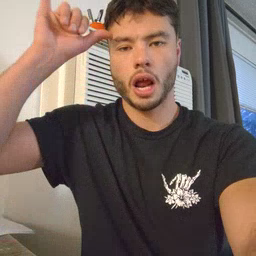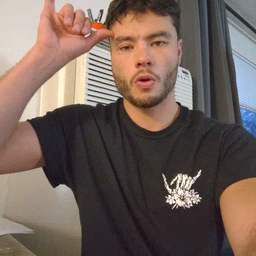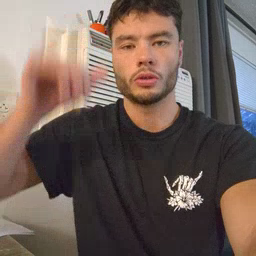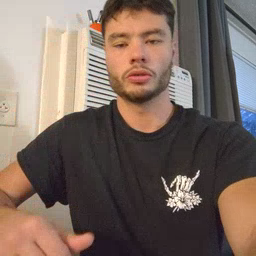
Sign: cow